Interaction volume radius: 10 \u00c5
Interaction volume height: 25 \u00c5
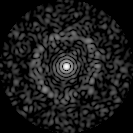
Disorder parameter: 0.8223